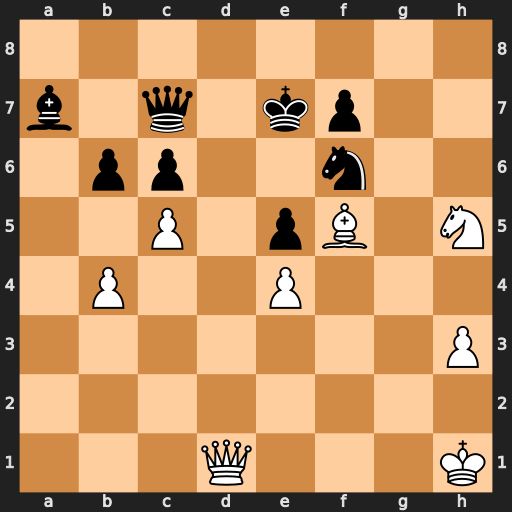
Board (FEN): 8/b1q1kp2/1pp2n2/2P1pB1N/1P2P3/7P/8/3Q3K
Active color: w
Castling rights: -
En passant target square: -
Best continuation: Qd6+ Qxd6 cxd6+ Kxd6 Nxf6